Interaction volume radius: 5 \u00c5
Interaction volume height: 20 \u00c5
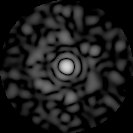
Disorder parameter: 0.8311